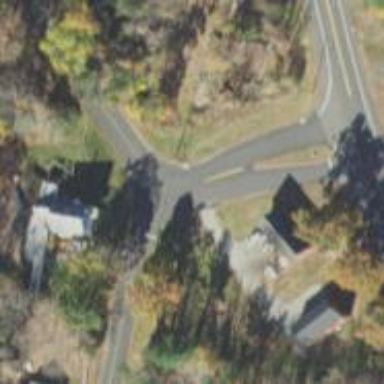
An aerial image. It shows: Stop road.